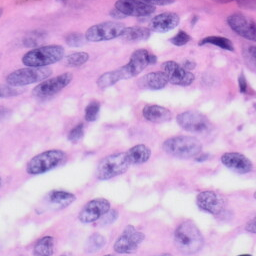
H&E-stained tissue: Skin